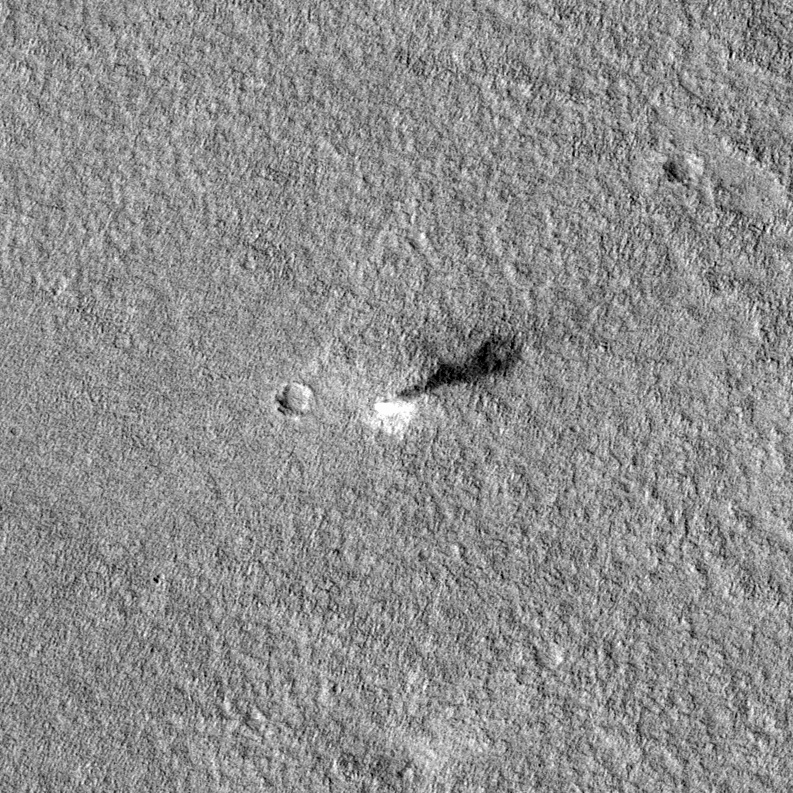
Label: dustdevil